Question: I have the following code routine...
'''
Public Shared Sub ConvertToBitonal(ByRef Source As System.Windows.Media.Imaging.WriteableBitmap)
If Source.Format = System.Windows.Media.PixelFormats.BlackWhite Then
Exit Sub
End If
Dim BytesPerPixel As Integer = (Source.Format.BitsPerPixel + 7) / 8
Dim Stride As Integer = Source.PixelWidth * BytesPerPixel
Dim NumBytes As Long = Source.PixelHeight * Stride
Dim pixels As Byte() = New Byte(NumBytes - 1) {}
Source.CopyPixels(pixels, Stride, 0)
For cnt As Integer = 0 To pixels.Length - 1 Step BytesPerPixel
Dim blue As Byte = pixels(cnt + 0)
Dim green As Byte = pixels(cnt + 1)
Dim red As Byte = pixels(cnt + 2)
Dim intensity As Integer = CType(red, Integer) + CType(green, Integer) + CType(blue, Integer)
Dim targetColor As Byte
If intensity > 400 Then
targetColor = 255
Else
targetColor = 0
End If
pixels(cnt + 0) = targetColor
pixels(cnt + 1) = targetColor
pixels(cnt + 2) = targetColor
pixels(cnt + 3) = targetColor
Next
Source.WritePixels(New System.Windows.Int32Rect(0, 0, Source.PixelWidth, Source.PixelHeight), pixels, Stride, 0)
End Sub
'''
When the source image is of the 24 bit per pixel variety the output comes out exactly how I want it, but when the source image is 32 bits the colors do not come out solid and I get vertical lines running throughout the image. Can someone show me how to modify the routine so that the 32 bit images come out like their 24 bit counter parts?
Here is a screen shot of what I'm talking about... (Apparently I don't have enough rep yet to post images so here is a link instead

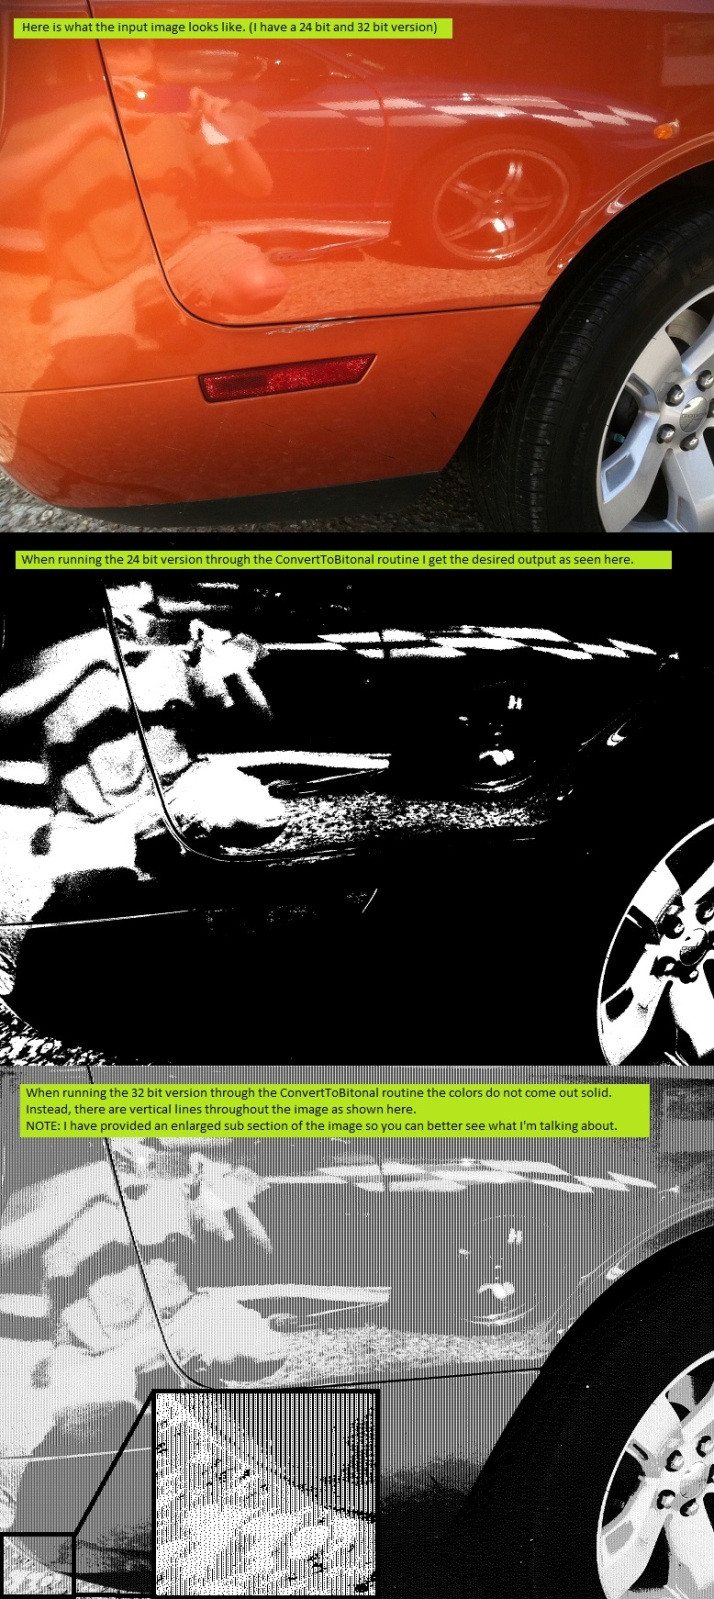
Answer: You might have to create a 24bpp copy of the image first. Have you tried that?
I did something similar long ago (too long ago to recall details), this article was helpful: <URL>. There was also some info on MSDN forum.
EDIT: <URL>